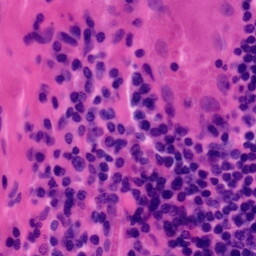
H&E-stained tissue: Tonsil